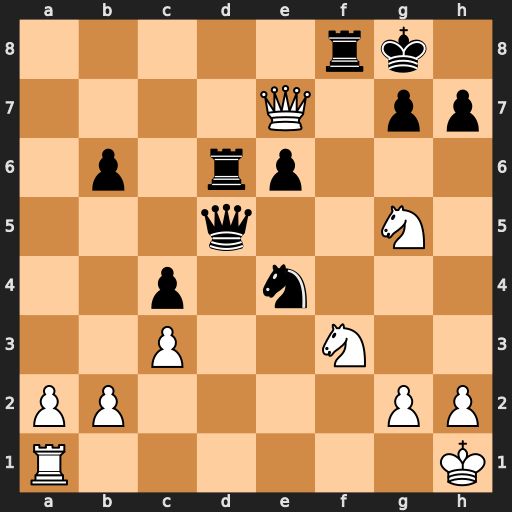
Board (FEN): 5rk1/4Q1pp/1p1rp3/3q2N1/2p1n3/2P2N2/PP4PP/R6K
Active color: w
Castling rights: -
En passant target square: -
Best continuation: Nxe4 Rd7 Qh4